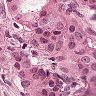
Metastatic tissue present: yes